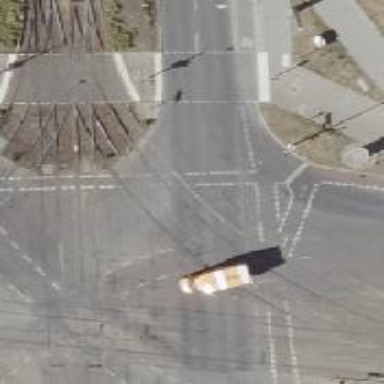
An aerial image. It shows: Tram level crossing on railway.